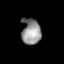
Tissue: lung
Cell type: Epithelial cells
Senescence score: 0.2332
Nuclear area (px): 488
Mean DAPI intensity: 143.988